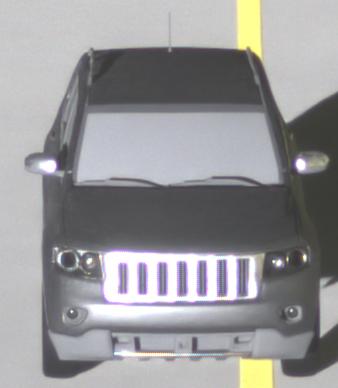
Make: Jeep
Model: Grand Cherokee
Detailed model: WK2
Model produced from: 2010
Model produced until: 2021
Doors: 5
Color: gray
Road condition: dry road
Daytime: night
Contrast: high contrast